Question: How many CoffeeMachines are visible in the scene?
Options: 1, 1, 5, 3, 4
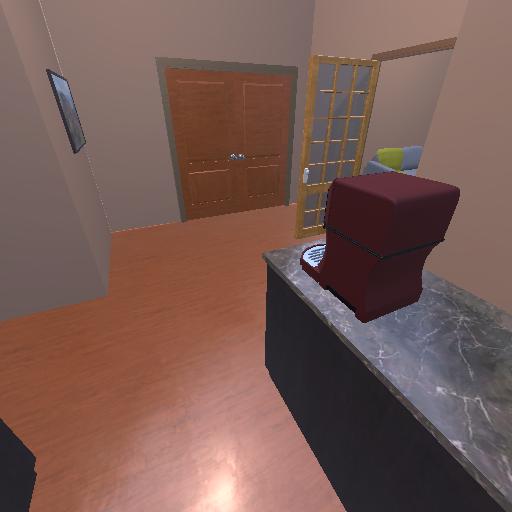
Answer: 1